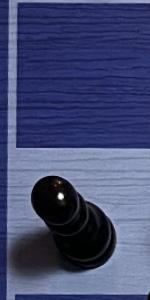
Label: Pawn_Black